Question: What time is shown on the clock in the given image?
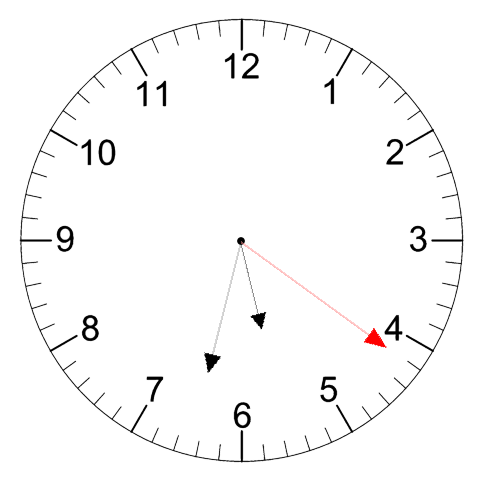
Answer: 05:32:21